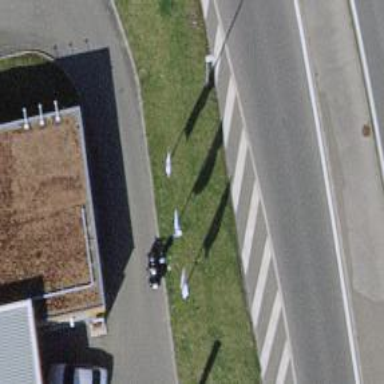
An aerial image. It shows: Flagpole which is man-made.